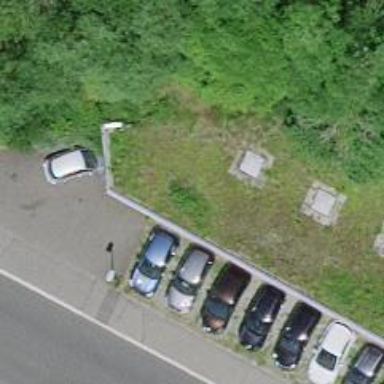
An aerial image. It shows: Car shop.